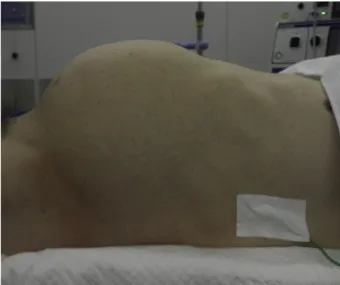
A. Distended abdomen before surgery.
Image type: medical_photograph (skin_photograph)